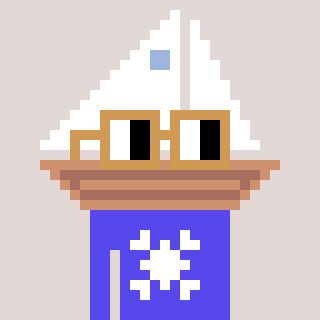
a pixel art character with square brown glasses, a sailboat-shaped head and a computerblue-colored body on a warm background